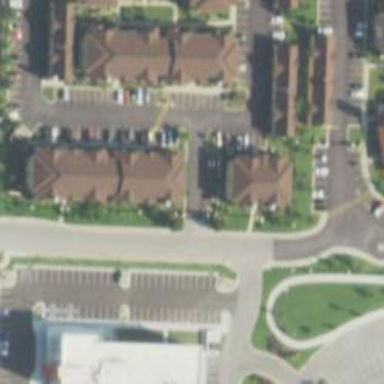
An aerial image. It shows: Living street.